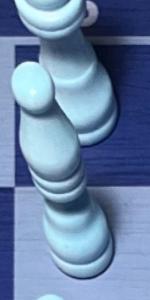
Label: Bishop_White